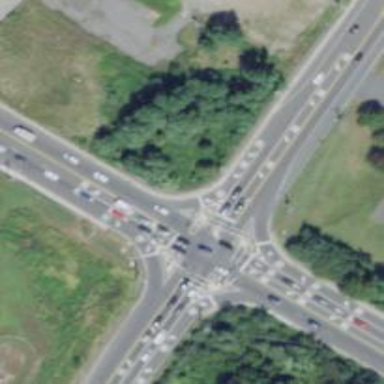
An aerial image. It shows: Crossing on the road with line markings.